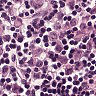
Metastatic tissue present: yes